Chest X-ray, AP view. Patient: 46 years old, sex M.
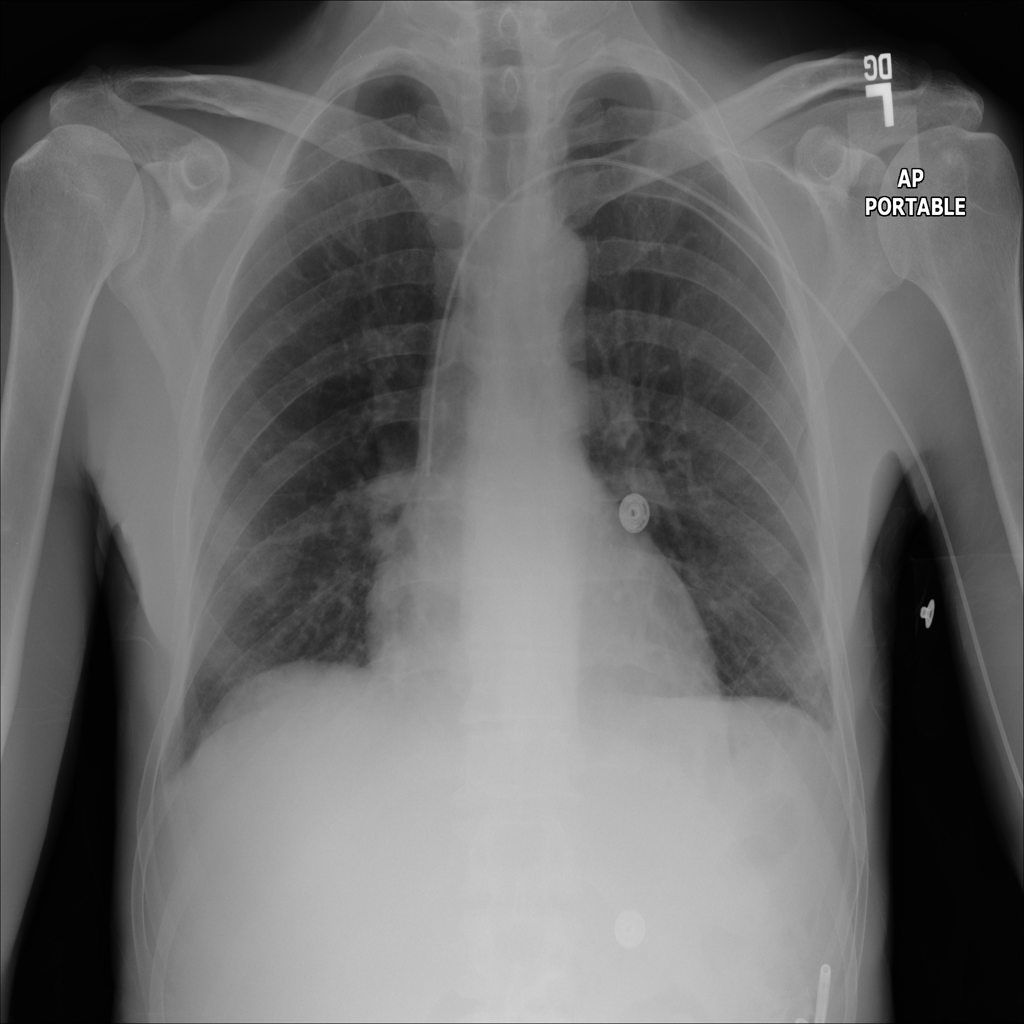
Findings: Infiltration